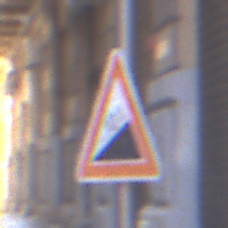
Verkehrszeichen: Steigung10
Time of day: MorningAfternoon
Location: Outdoor (Urban)
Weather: PartlyCloudy
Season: NotSpecified
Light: Natural